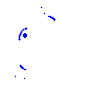
Particle: kaon